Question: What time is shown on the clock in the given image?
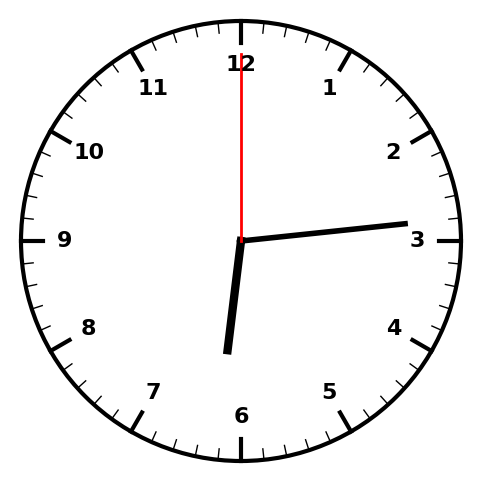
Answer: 06:14:00